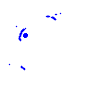
Particle: electron